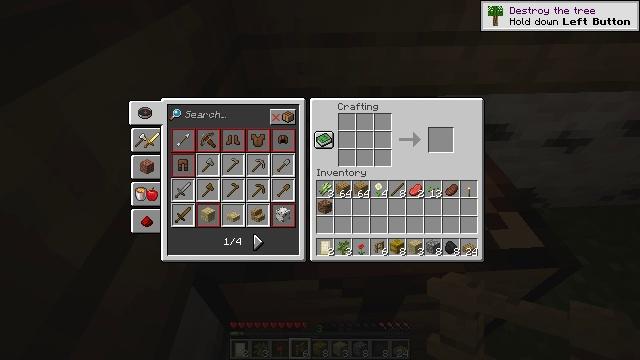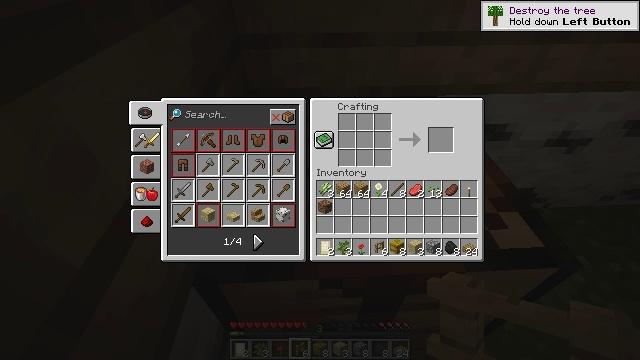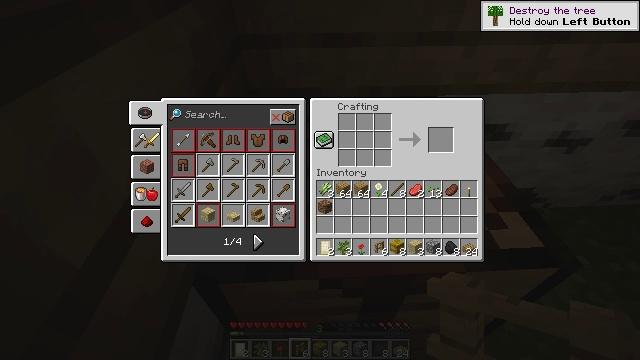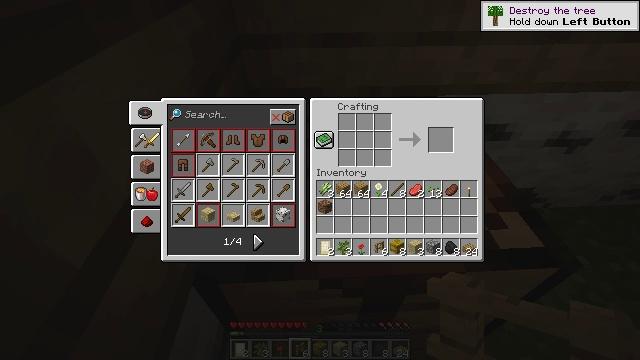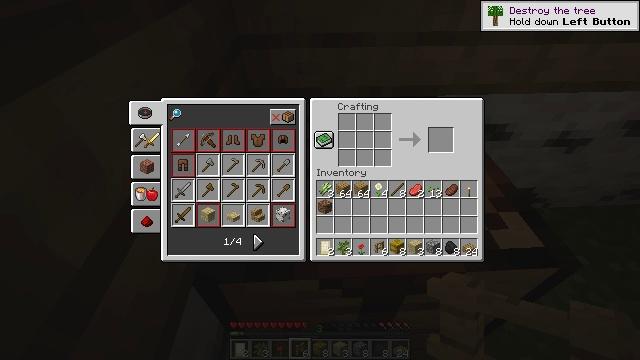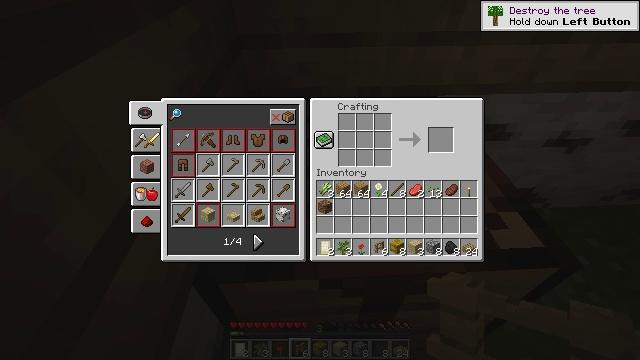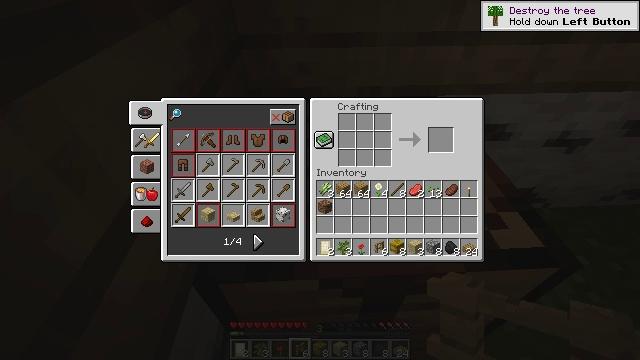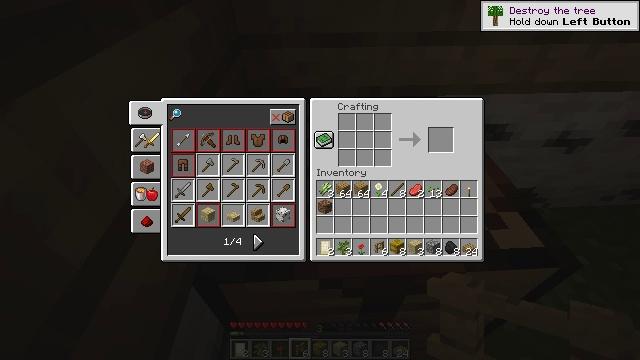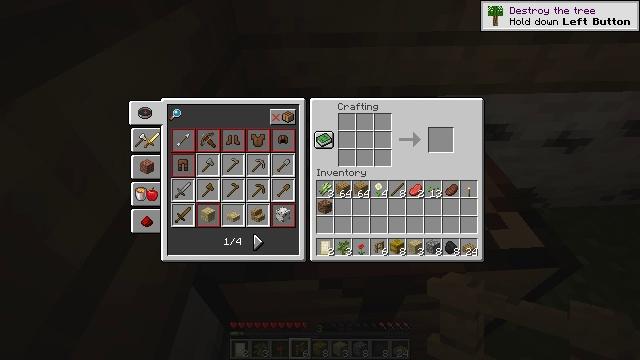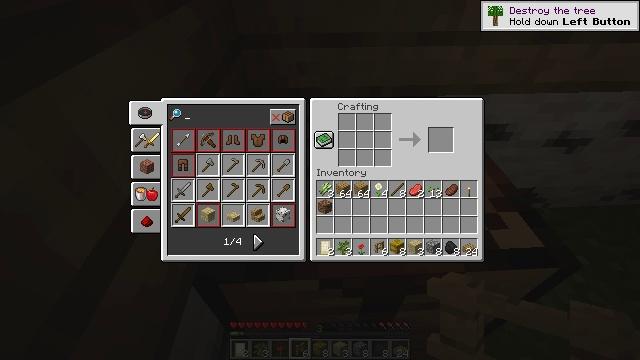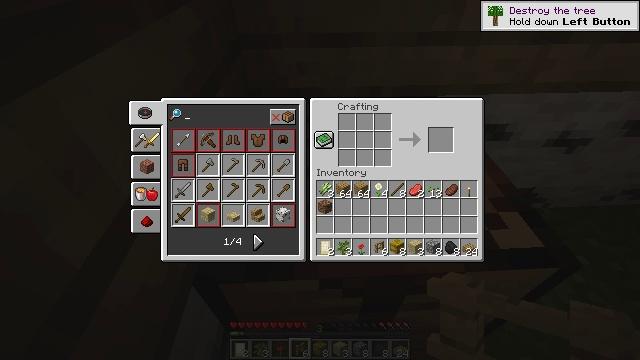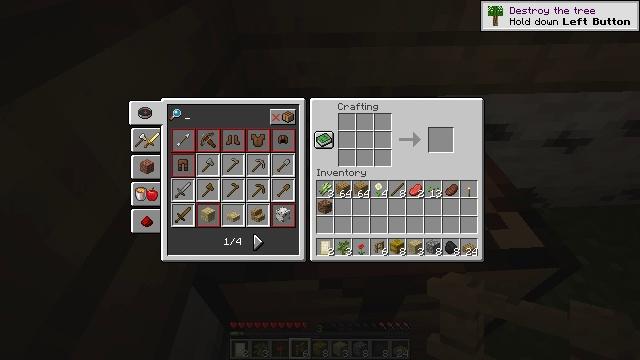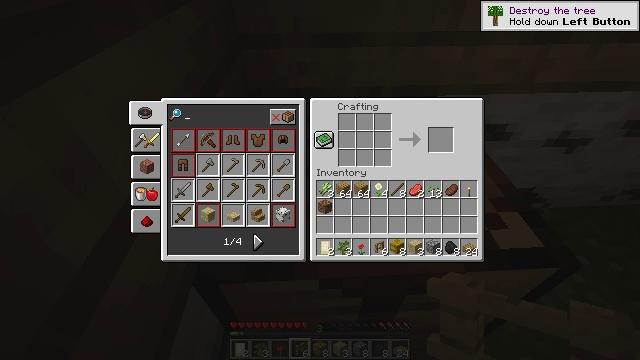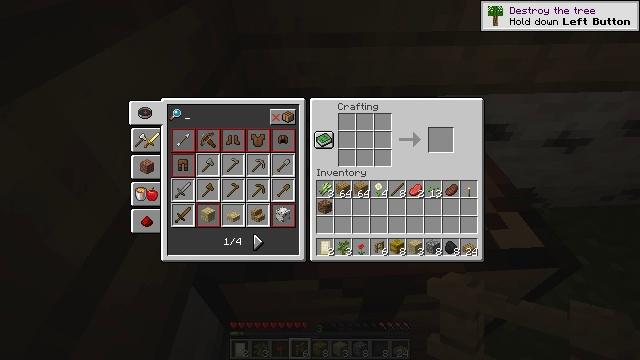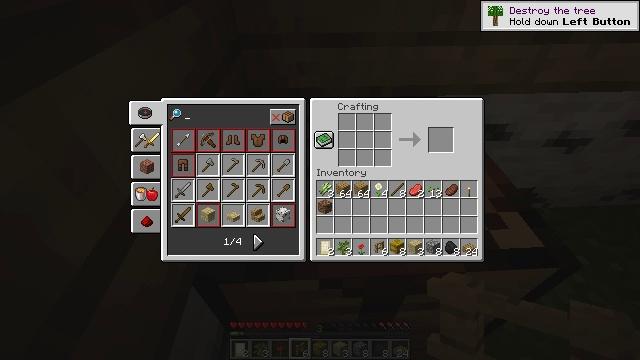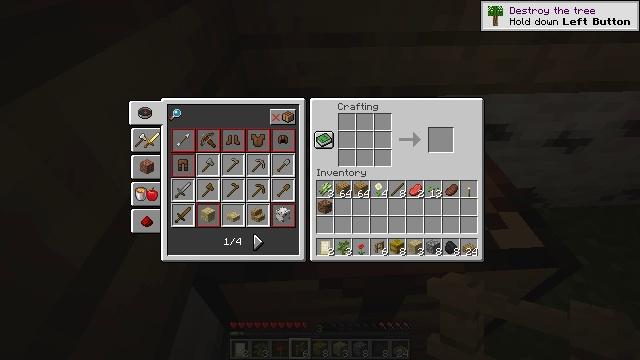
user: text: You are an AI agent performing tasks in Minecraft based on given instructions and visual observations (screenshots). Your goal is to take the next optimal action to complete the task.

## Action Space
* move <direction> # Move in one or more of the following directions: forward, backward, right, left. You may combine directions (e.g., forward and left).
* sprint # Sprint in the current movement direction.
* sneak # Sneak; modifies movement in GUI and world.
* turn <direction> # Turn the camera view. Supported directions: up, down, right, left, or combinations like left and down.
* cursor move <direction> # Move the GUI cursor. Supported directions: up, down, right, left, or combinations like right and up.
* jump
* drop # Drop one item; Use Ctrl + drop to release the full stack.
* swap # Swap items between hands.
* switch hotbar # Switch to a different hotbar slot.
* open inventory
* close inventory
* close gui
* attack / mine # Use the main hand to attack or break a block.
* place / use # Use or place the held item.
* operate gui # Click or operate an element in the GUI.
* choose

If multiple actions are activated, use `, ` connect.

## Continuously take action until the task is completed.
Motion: motion action
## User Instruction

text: Make a birch fence gate in the crafting grid.
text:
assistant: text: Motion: no_op
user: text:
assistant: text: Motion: no_op
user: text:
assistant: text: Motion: no_op
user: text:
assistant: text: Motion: operate gui
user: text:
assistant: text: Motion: operate gui
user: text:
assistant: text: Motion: operate gui
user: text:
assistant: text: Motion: no_op
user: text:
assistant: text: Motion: no_op
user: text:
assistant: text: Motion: no_op
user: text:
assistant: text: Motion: no_op
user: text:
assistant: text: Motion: no_op
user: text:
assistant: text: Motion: no_op
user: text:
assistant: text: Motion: no_op
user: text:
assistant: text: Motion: no_op
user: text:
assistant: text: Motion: no_op
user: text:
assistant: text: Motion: no_op
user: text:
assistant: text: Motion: no_op
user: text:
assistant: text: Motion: no_op
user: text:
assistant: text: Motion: no_op
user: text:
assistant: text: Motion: no_op
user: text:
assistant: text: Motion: no_op
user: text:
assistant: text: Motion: no_op
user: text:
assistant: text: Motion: no_op
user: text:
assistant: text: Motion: no_op
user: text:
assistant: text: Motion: no_op
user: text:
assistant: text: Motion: no_op
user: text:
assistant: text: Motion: no_op
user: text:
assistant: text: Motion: close inventory
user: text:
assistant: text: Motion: close inventory
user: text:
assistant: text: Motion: close inventory